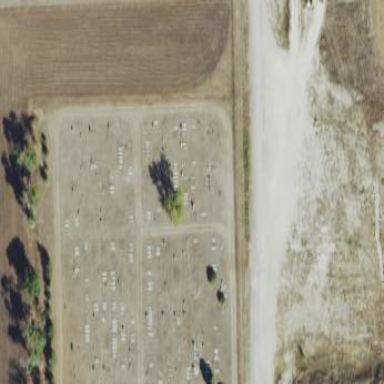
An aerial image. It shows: Grave yard.